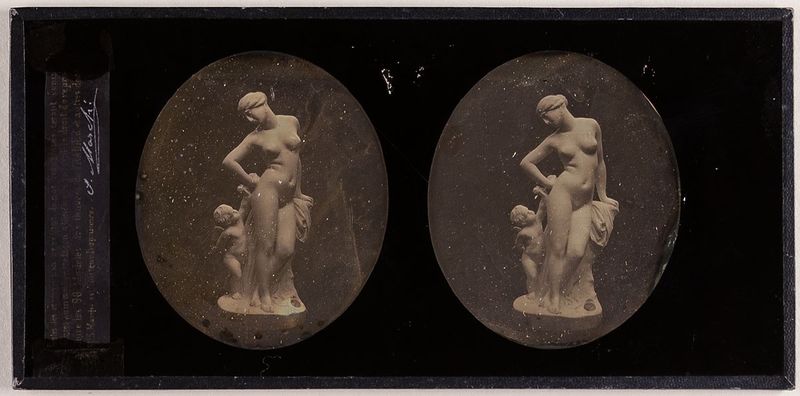
Titel: Venus-Statue mit Cupido
Standort: Hamburg
Institution: Museum für Kunst und Gewerbe Hamburg
Schlagwörter: akt, frau, bild, figur, putto, skulptur, frauenakt, plastik, fotografie, photographie, venus, putten, amoretten, cupido, bildhauerkunst, aktdarstellung, daguerreotypie, stereofotografie, weibliche, stereophotographie, bildwerke, angewandte und bildende kunst, hessische systematik, reproduktionsfotografie, kunstreproduktion, reproduktionsphotographie, stereoskopische, stereoskopisches